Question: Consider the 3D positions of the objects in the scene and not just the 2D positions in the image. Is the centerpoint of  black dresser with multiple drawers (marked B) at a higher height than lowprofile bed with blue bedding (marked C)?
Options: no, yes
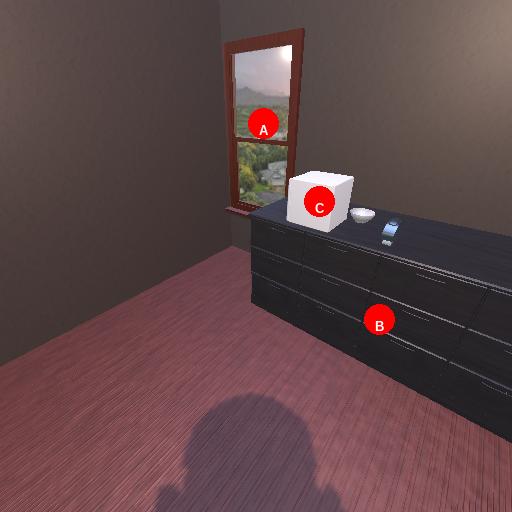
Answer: no